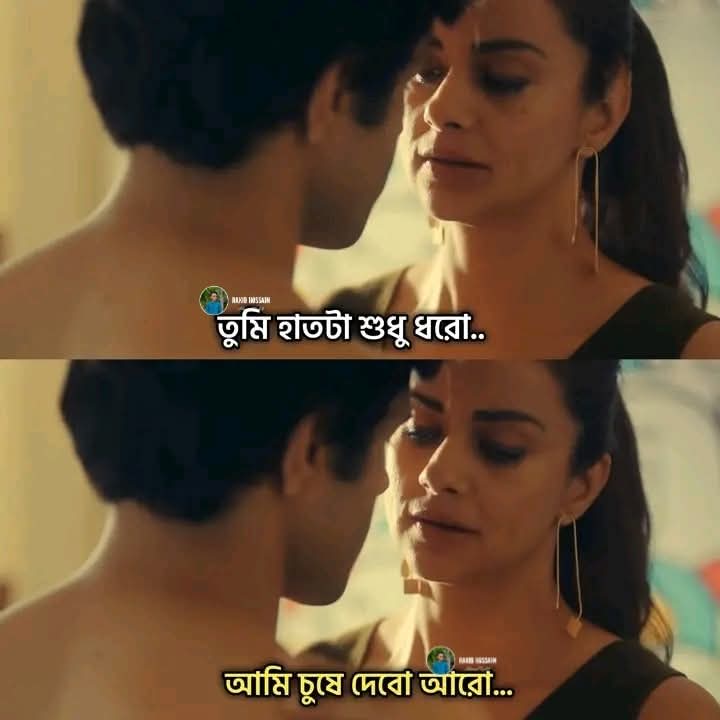
Text: তুমি হাতটা শুধু ধরো..
আমি চুষে দেবো আরো...
Label: Hate
Hate category: Personal Offence
Targeted group: Society